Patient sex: M
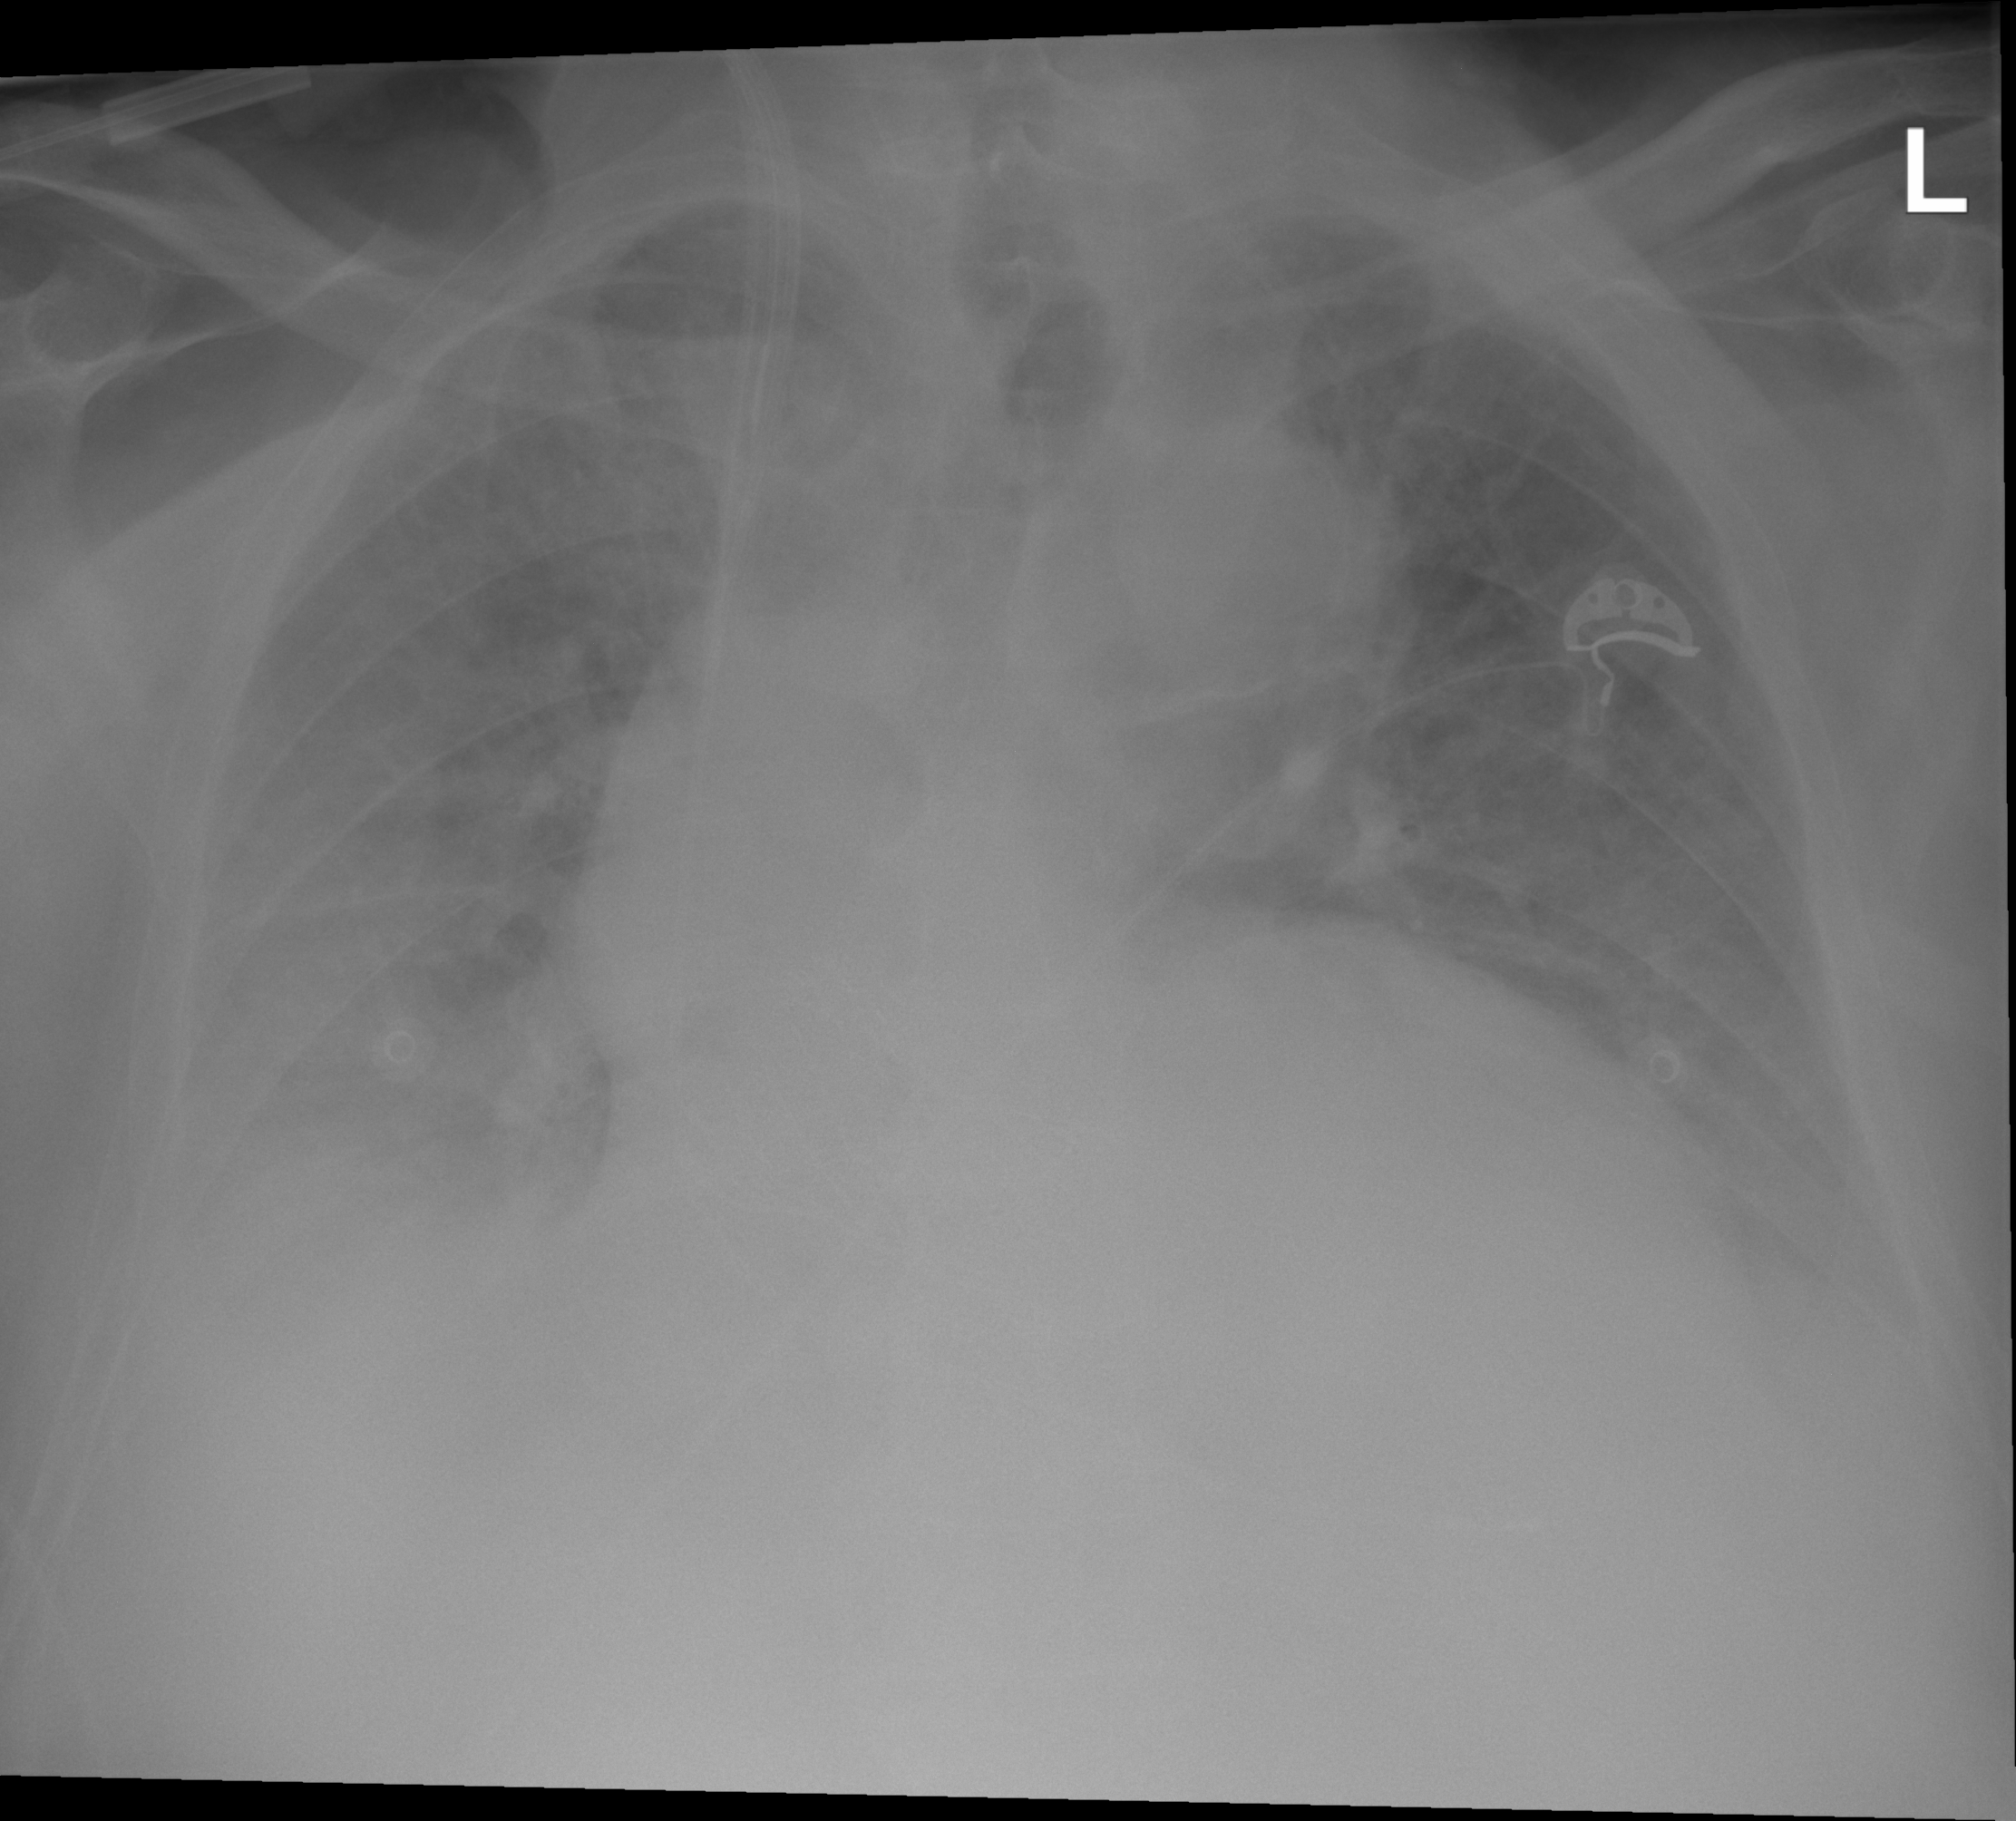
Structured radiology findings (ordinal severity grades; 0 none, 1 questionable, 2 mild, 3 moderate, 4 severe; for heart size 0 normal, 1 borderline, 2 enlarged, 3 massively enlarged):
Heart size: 2
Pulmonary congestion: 2
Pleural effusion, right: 2
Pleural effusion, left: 1
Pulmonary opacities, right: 0
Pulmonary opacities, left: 0
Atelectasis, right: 2
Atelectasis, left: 0